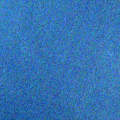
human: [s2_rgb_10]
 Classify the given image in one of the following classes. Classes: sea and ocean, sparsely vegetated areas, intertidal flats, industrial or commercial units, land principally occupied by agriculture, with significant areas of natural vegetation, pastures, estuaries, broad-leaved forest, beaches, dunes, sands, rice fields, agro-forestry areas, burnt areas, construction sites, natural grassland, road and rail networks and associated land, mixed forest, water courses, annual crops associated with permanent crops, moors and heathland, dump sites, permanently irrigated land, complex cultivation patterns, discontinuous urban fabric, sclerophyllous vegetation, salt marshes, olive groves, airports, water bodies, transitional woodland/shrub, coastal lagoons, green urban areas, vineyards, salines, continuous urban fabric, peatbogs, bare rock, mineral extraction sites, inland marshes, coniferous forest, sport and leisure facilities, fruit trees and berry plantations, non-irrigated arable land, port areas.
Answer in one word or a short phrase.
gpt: water bodies